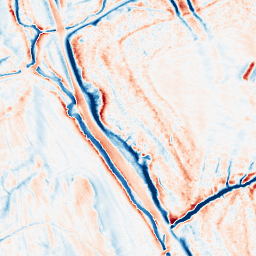
Category: classical
Decomposition family: gaussian_anisotropic
Decomposition parameters: sigma_x: 5
sigma_y: 2
Upsampling method: sinc_blackman
Upsampling parameters: scale: 2
kernel_size: 8
Upsampling scale: 2